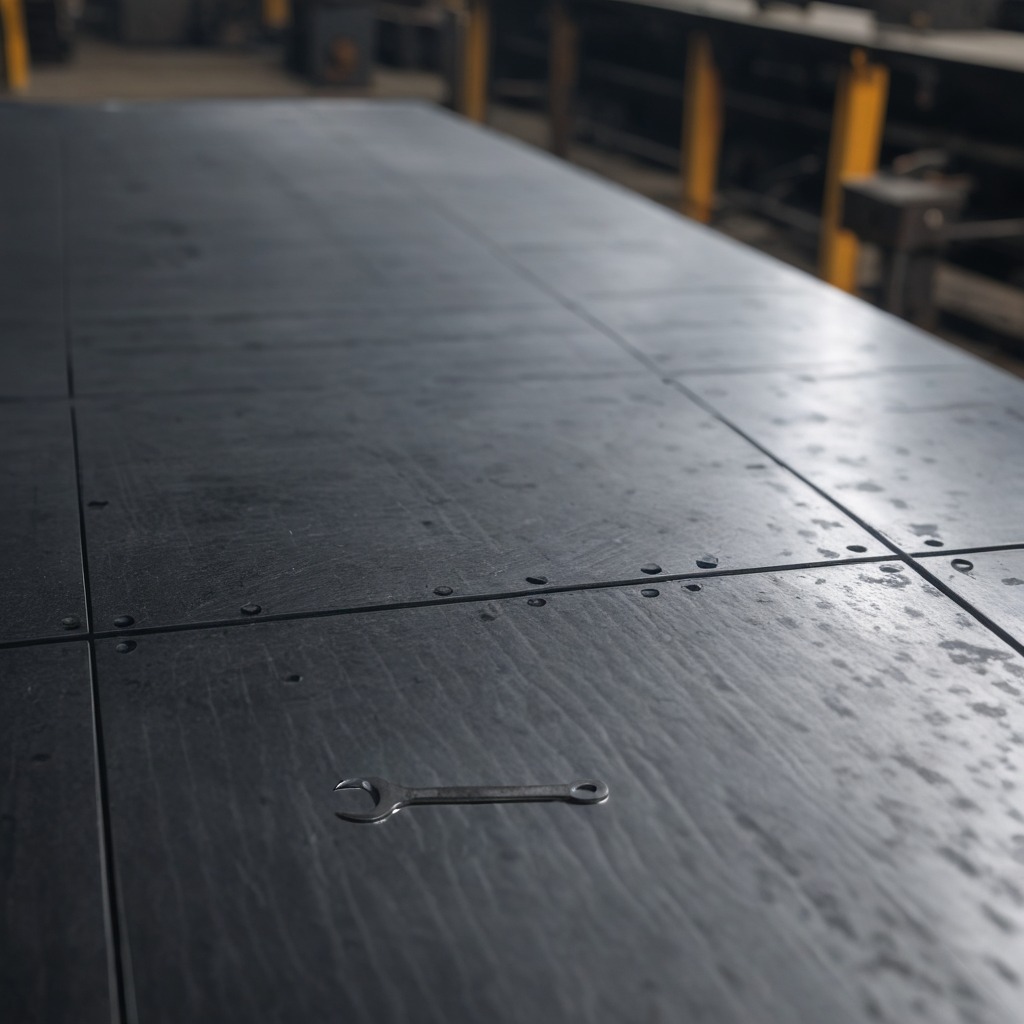
An wrench lies on a cold steel table in a mining workshop.